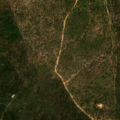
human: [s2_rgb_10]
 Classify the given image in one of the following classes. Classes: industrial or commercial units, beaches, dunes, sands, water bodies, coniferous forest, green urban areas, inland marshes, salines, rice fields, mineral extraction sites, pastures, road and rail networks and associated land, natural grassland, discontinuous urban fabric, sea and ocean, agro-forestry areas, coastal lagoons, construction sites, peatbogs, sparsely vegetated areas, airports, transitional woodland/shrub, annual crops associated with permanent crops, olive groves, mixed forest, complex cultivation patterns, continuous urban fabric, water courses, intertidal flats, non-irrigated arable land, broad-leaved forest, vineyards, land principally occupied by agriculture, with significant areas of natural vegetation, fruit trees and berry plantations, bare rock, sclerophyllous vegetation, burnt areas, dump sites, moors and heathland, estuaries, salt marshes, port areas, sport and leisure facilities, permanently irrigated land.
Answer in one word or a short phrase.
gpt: continuous urban fabric